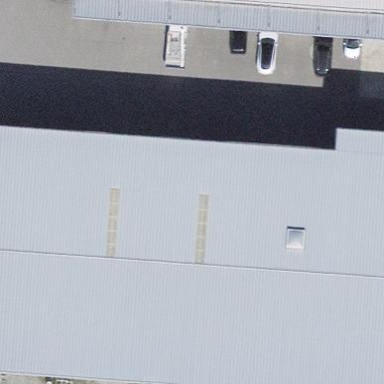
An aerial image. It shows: Industrial building.